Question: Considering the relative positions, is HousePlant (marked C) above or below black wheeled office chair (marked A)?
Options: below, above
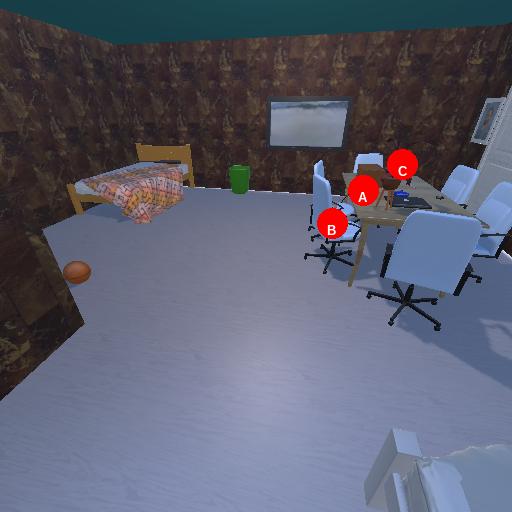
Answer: below